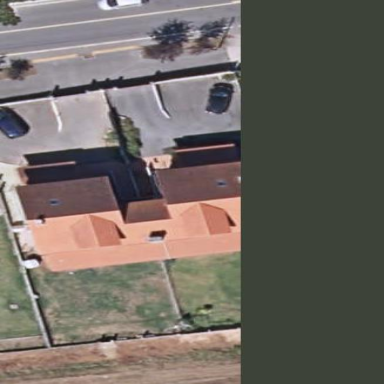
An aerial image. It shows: Simple and straightforward house.